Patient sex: F
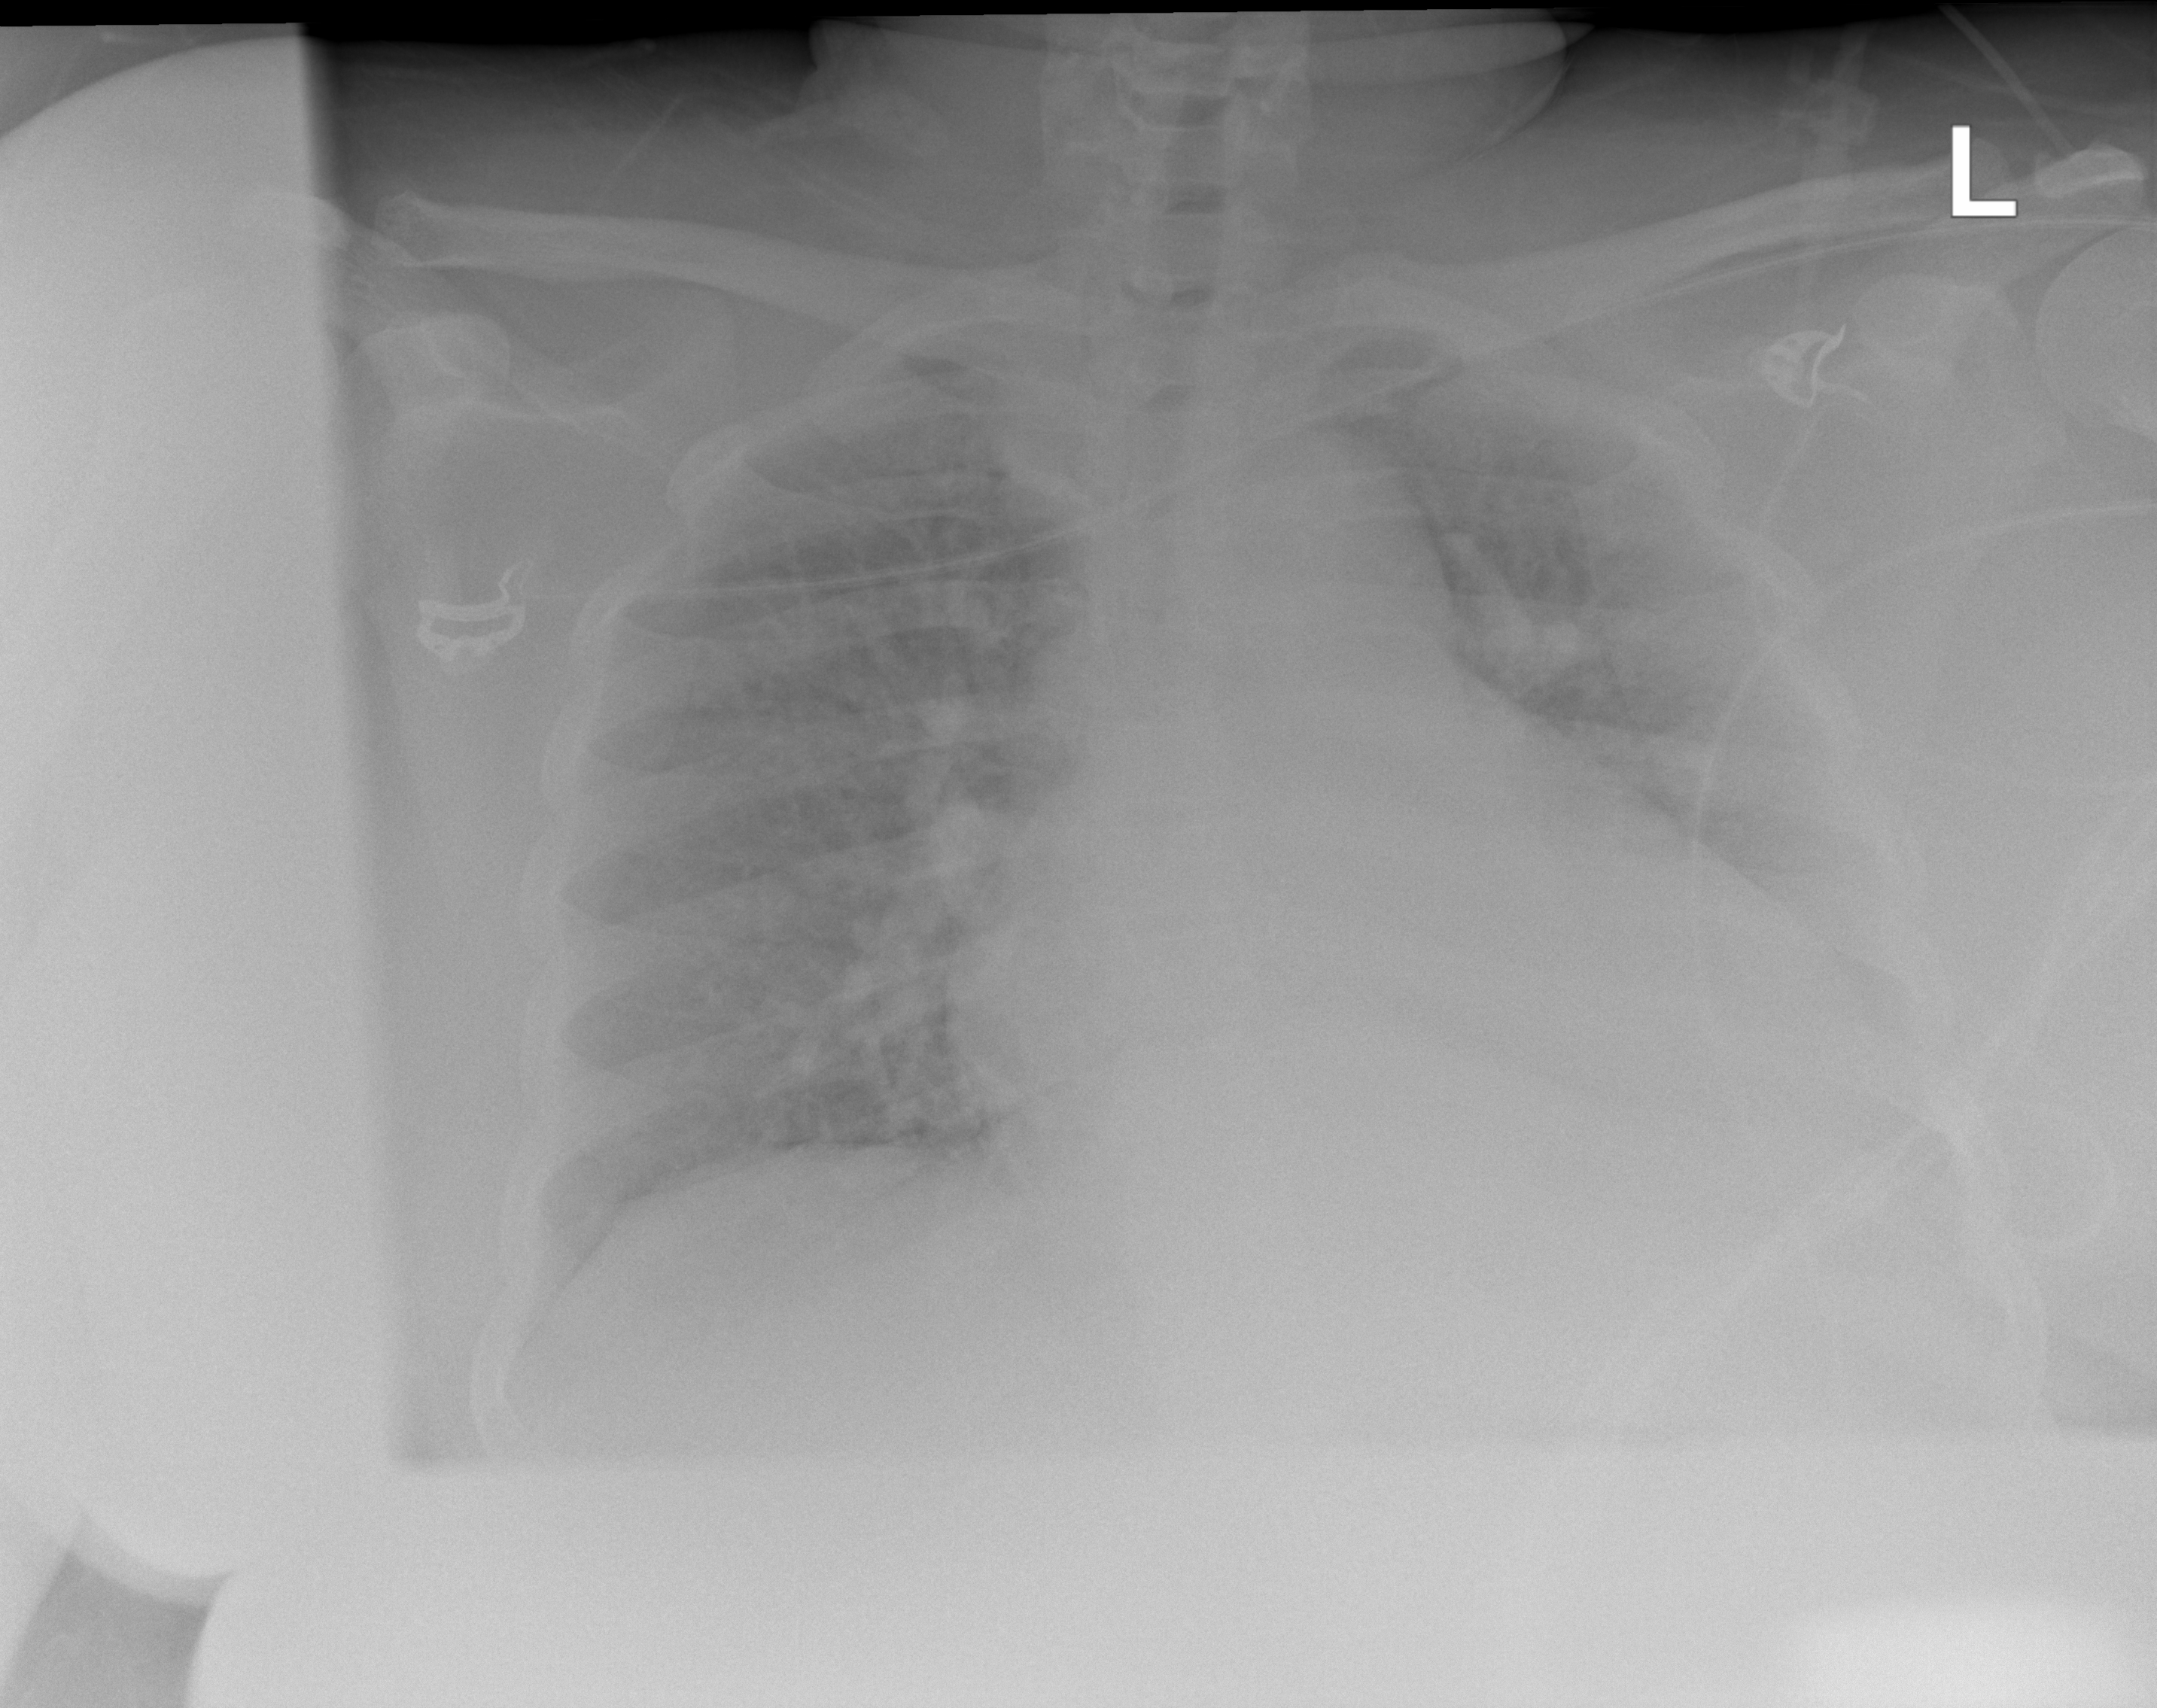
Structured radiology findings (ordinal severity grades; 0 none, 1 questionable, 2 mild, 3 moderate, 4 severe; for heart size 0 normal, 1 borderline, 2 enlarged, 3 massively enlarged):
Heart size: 2
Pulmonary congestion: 2
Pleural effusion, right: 0
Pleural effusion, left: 1
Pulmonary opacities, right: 0
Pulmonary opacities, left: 0
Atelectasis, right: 0
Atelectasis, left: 2